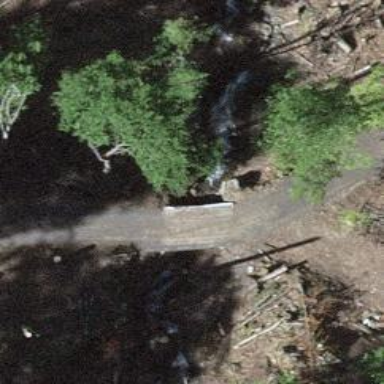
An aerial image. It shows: Track road with bridge.